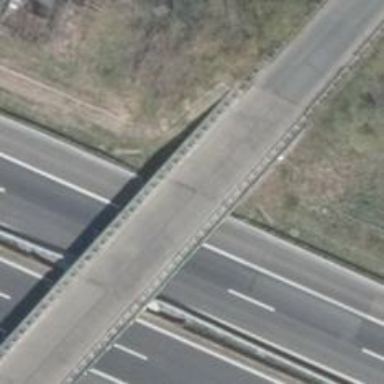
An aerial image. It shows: Tertiary road on bridge with asphalt surface.